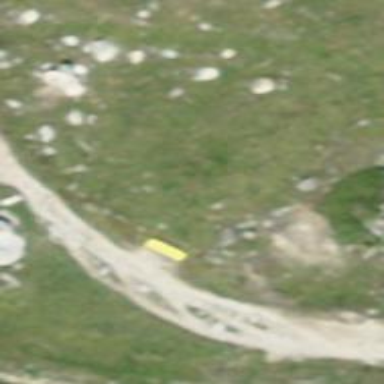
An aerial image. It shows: Bench for seating.